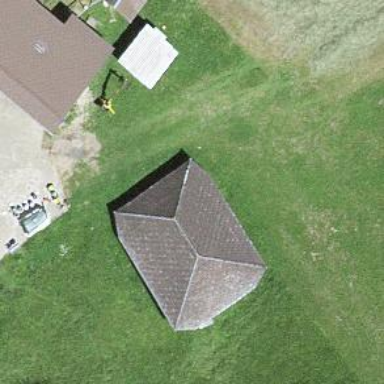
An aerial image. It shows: Barn.